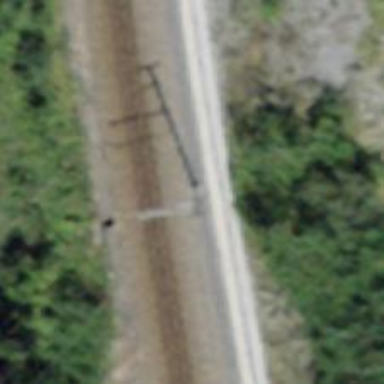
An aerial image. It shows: Catenary mast for power lines.